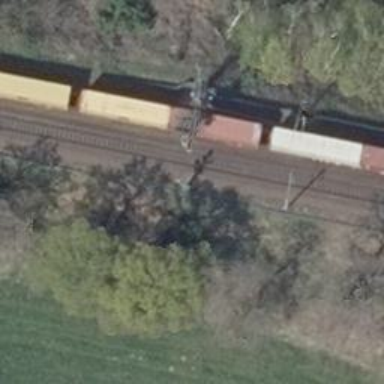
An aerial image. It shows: Railway signal.